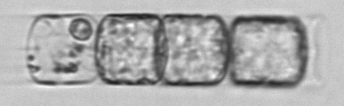
Label: Lauderia_annulata